Question: I'm using 'GWT' and its underlaying 'DOM' capabilities.
What I'm basically trying to achieve is :
- 'div'- 'span'- - 'span'

At the startup of the application, and during end-users dynamic creation of 'spans', I have to do some 'Element' and 'Nodes' manipulations (creating, inserting, modifying, deleting). To achieve this, I have to go through the DOM tree to be able to find particular elements.
I'm looking for ways to reduce useless time spent at the , where I build my 'div' element (containing all the text and 'span' elements).
Take this example :
'''
DivElement outermostDiv = Document.get().createDivElement();
processText(outermostDiv, text); // text could be a Java String element
turnTheseIntoSpans(listOfSpans, outermostDiv); // listOfSpans could be a list of text that must be surrounded by span elements.
'''
Let's imagine, that 'turnTheseIntoSpans' do lots of modifications of the 'outermostDiv' element using methods like : 'appendChild()', 'removeFromParent()', ...
1. Is it a good practise to modify outermostDiv and its childs before inserting it into the DOM ?
2. I can have access to outermostDiv childs, sibling of childs, without having added it to the DOM. I would like to understand how a browsable tree of elements exists even before outermostDiv is added to the DOM ?
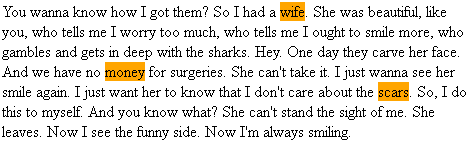
Answer: 'Document.createDivElement()' creates an object that implements 'com.google.gwt.dom.client.Node', by calling the following JavaScript:
'''
return doc.createElement('div');
'''
Such a node is not initially attached to the document tree, but even before it is, you can already perform most operations on it (except for the ones that would need its parent node, as this is still null).
Note: The node is created by the same document it will later be attached to (this is necessary, because nodes created by a different document may be incompatible - so you can't always attach all nodes everywhere).